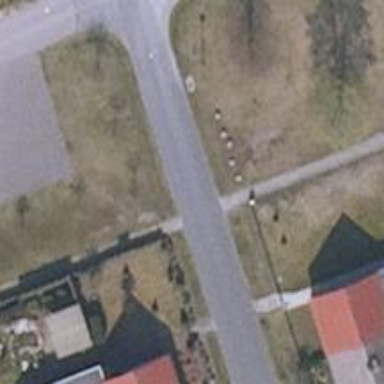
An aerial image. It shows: Footway along the road.